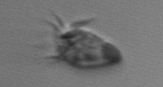
Label: Paratontonia_gracillima